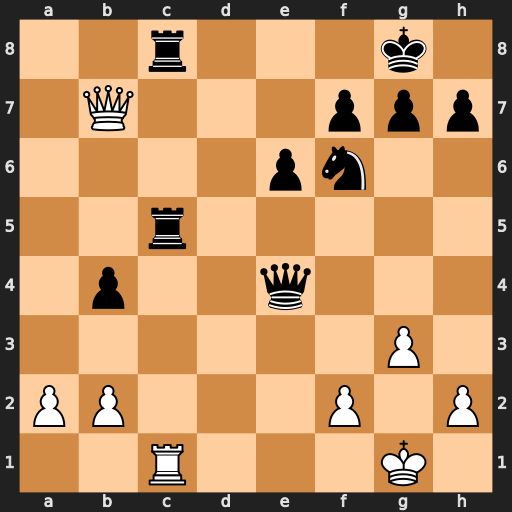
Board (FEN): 2r3k1/1Q3ppp/4pn2/2r5/1p2q3/6P1/PP3P1P/2R3K1
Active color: w
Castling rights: -
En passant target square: -
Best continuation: Qxc8+ Rxc8 Rxc8+ Ne8 Rxe8#